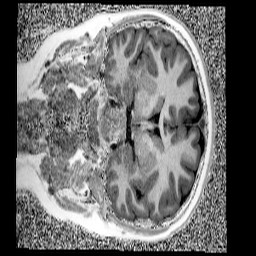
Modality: UNIT1
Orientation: coronal
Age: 10
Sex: male
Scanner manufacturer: siemens
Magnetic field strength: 3 T
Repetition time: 4 s
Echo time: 0.00299 s